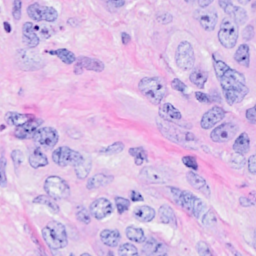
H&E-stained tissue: Breast